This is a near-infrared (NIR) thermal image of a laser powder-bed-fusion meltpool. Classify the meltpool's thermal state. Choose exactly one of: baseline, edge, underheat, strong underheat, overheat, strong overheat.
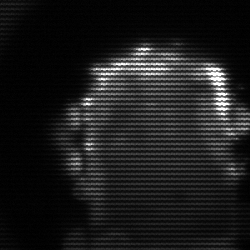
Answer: baseline